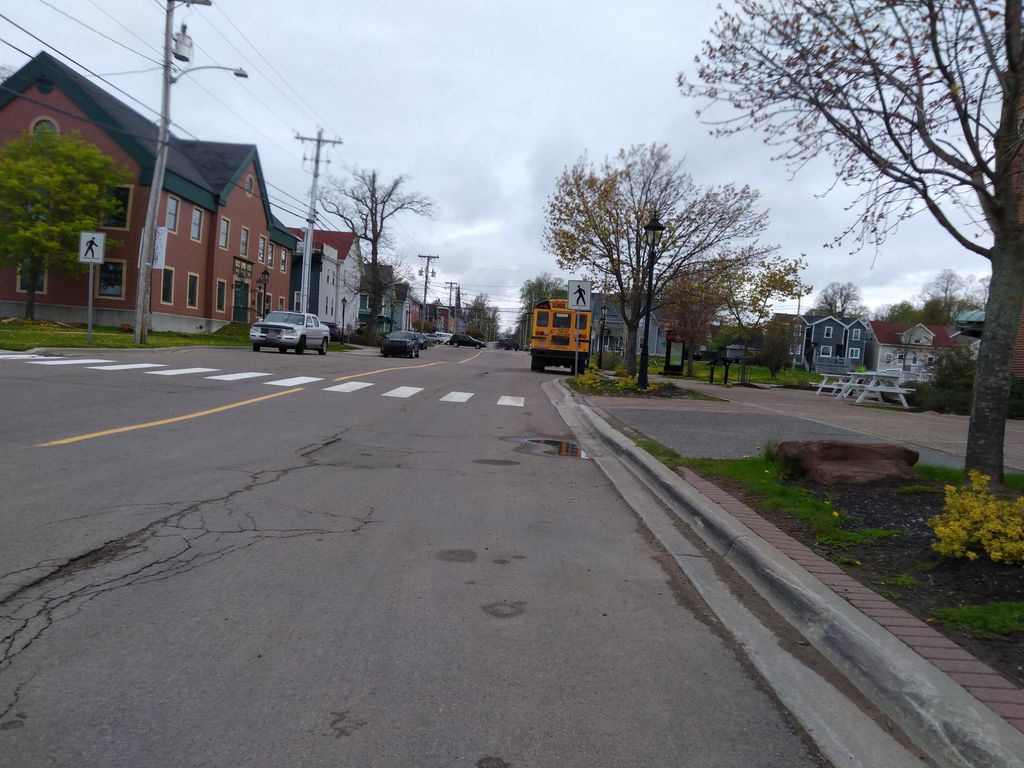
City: charlottetown